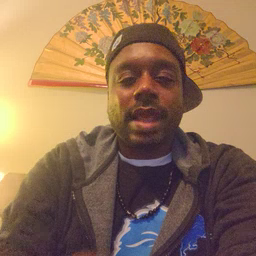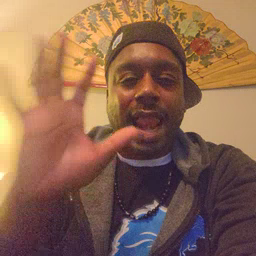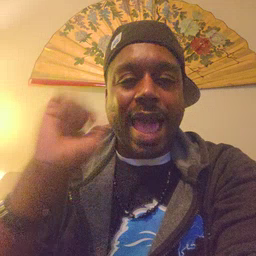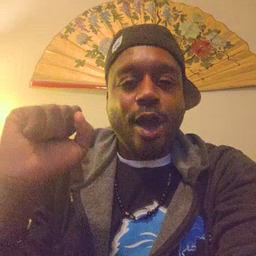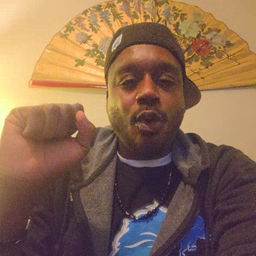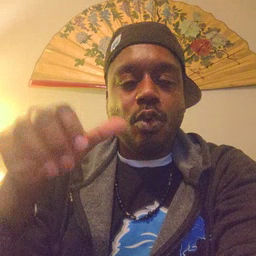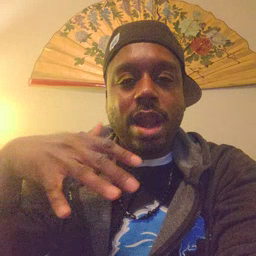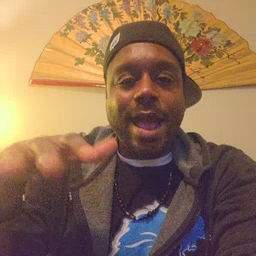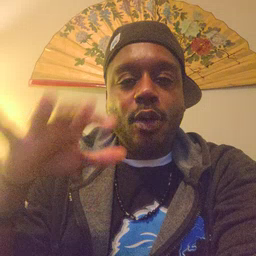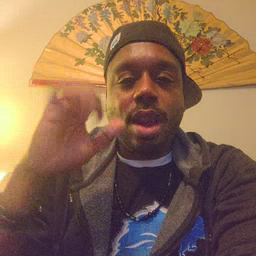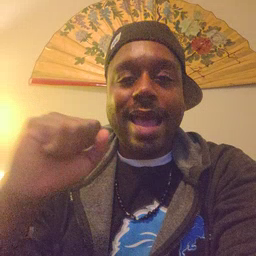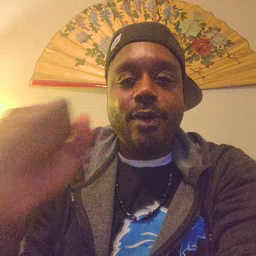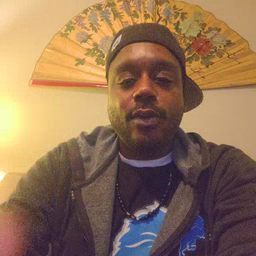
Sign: loud